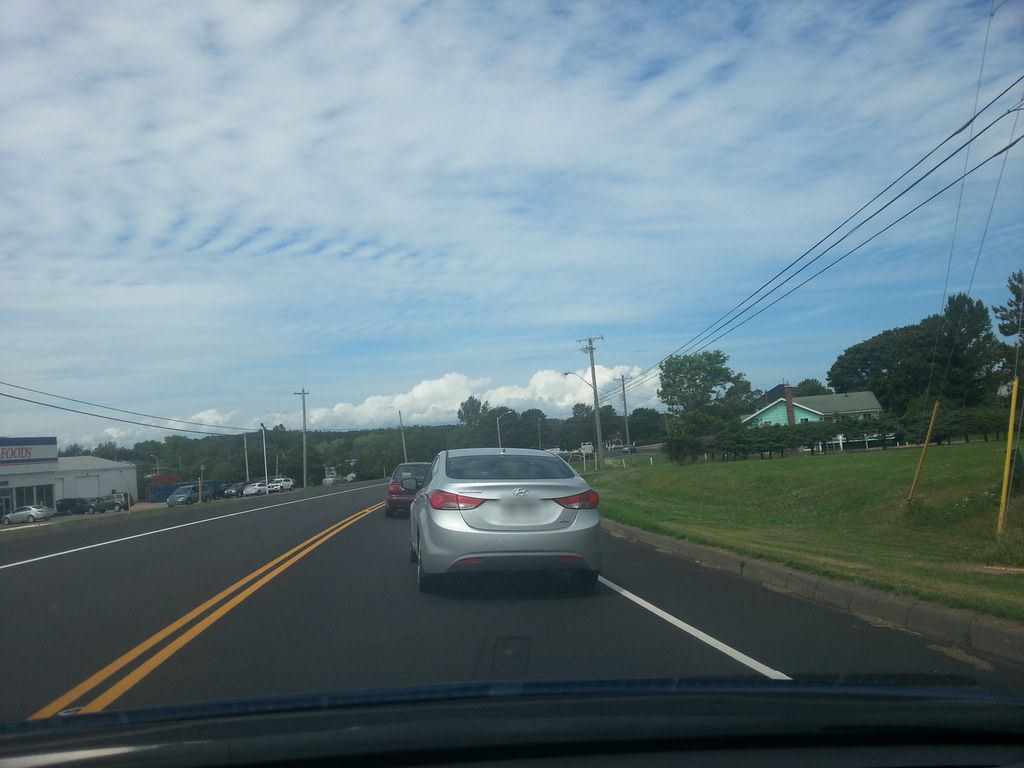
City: charlottetown